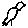
Label: bird